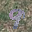
Label: 9